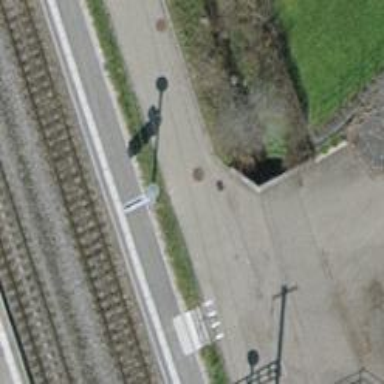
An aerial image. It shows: Hedge barrier.